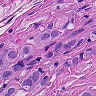
Metastatic tissue present: yes